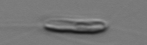
Label: Chrysochromulina